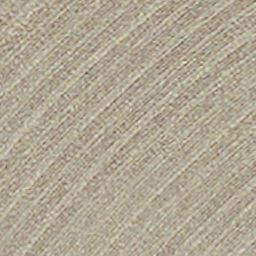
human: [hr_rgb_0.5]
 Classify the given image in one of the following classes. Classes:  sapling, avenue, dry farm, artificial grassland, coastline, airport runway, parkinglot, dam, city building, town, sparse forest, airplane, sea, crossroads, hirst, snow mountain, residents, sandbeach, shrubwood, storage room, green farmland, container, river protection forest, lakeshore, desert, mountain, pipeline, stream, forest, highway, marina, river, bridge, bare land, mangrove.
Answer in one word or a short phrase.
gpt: dry farm